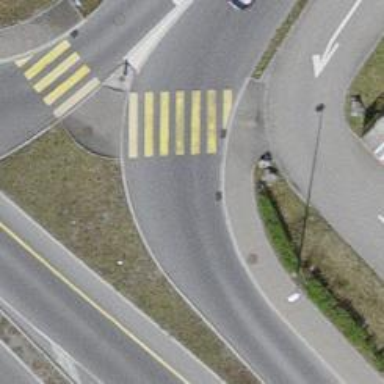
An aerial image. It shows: Marked zebra crossing on the road.